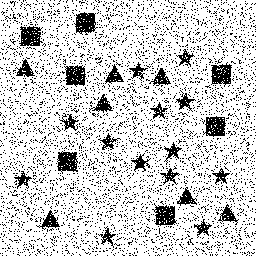
Squares: 7
Triangles: 7
Stars: 13
Total shapes: 27